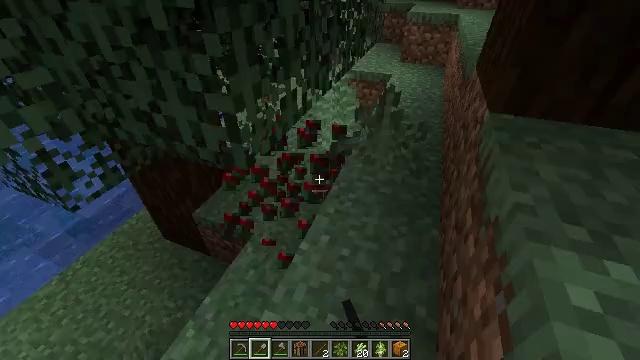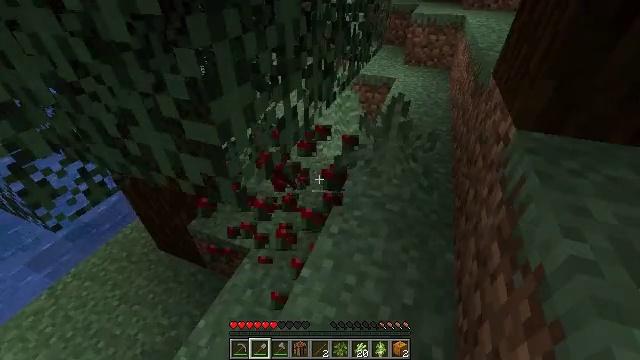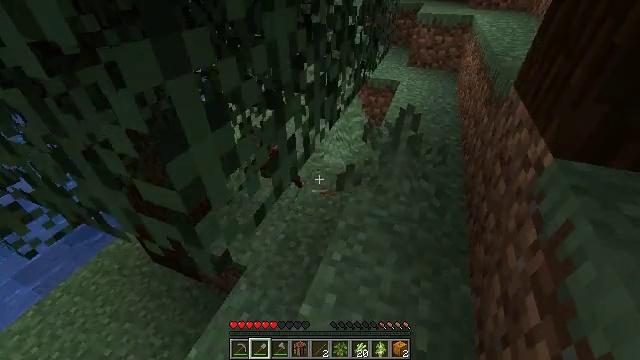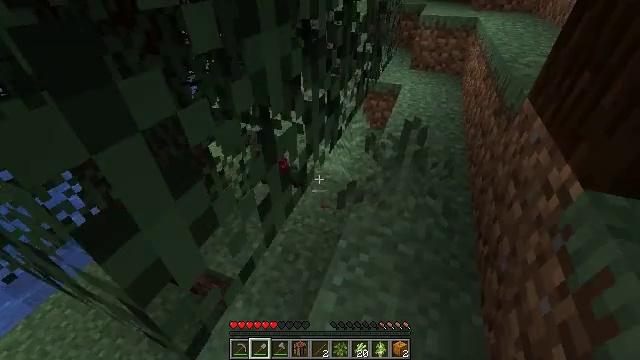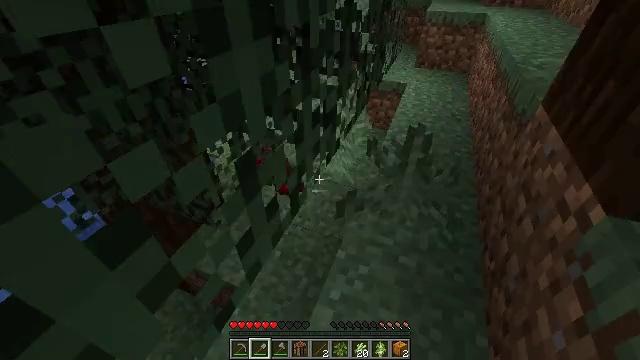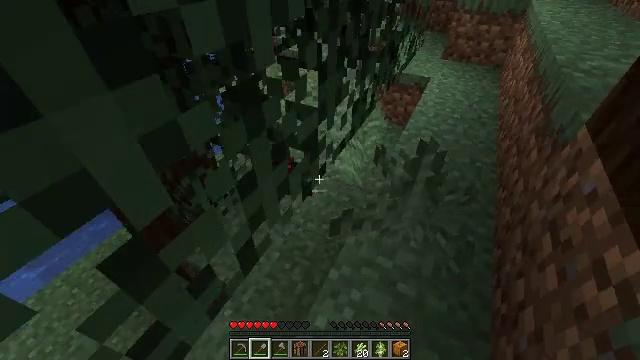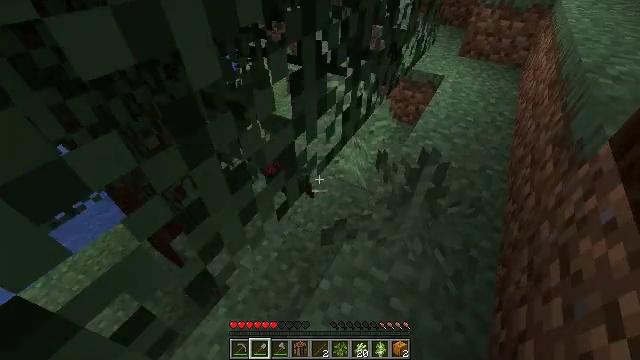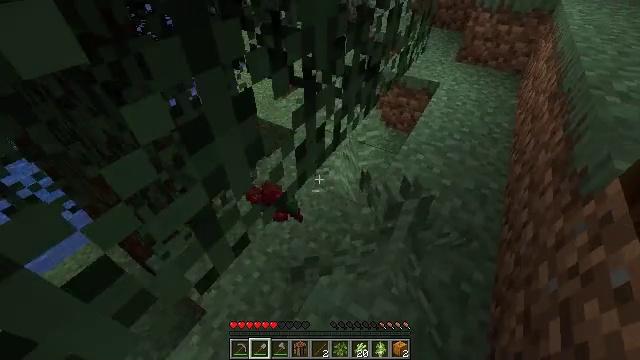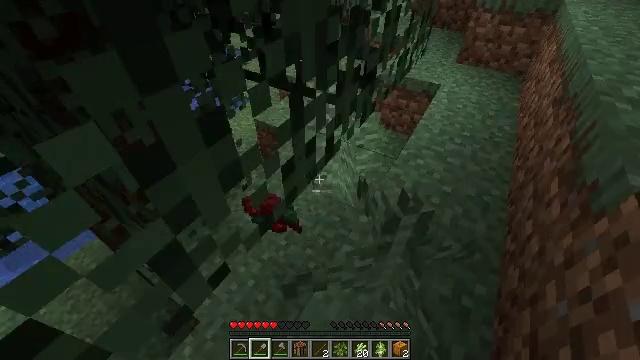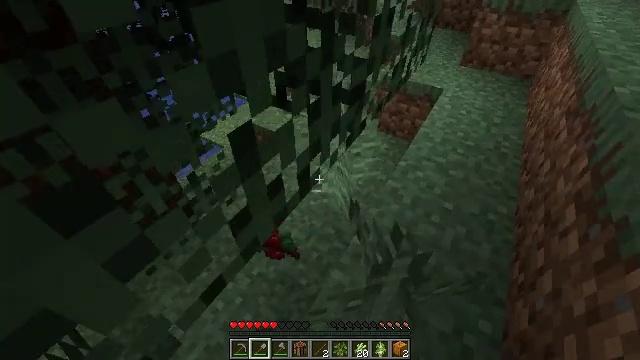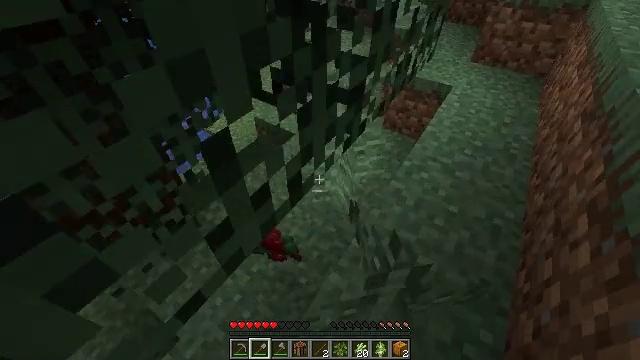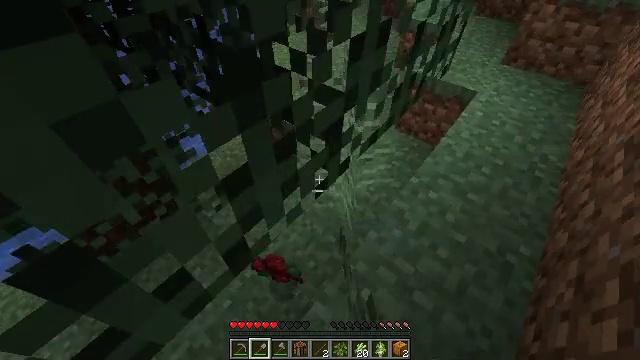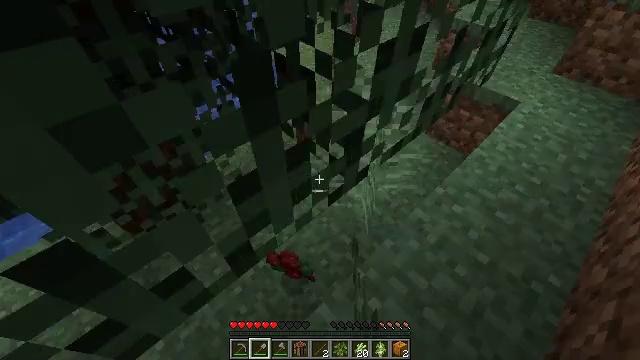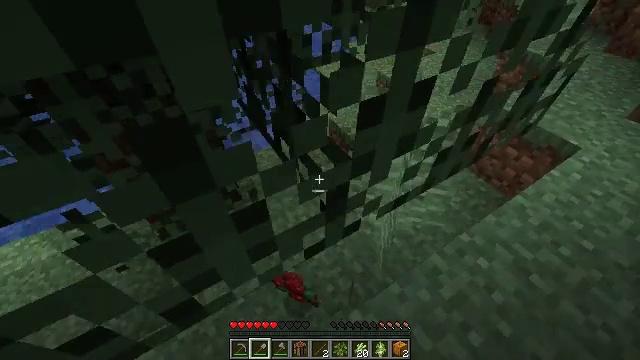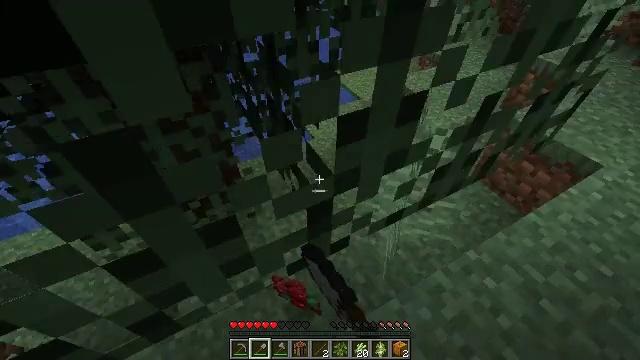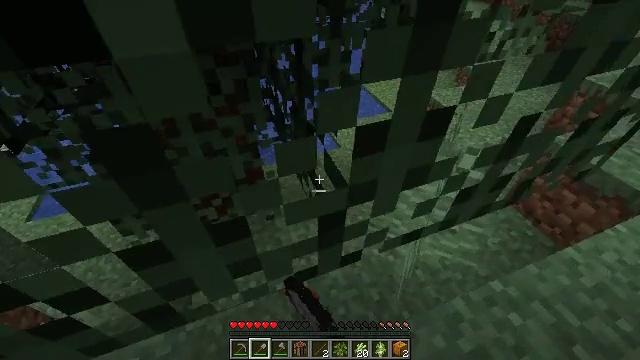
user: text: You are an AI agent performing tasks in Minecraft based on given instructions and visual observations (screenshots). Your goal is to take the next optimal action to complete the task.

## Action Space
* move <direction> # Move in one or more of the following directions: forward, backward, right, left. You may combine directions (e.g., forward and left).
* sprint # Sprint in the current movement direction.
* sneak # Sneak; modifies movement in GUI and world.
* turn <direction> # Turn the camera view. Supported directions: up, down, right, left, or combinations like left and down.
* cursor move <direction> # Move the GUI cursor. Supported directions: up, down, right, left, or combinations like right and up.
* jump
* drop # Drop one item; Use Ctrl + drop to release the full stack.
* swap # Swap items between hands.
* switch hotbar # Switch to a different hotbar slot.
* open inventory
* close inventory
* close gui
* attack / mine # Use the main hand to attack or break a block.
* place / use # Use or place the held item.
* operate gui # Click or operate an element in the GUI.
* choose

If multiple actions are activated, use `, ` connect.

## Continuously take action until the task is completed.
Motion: motion action
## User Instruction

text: Punch the spruce leaves to get saplings.
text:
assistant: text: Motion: move forward
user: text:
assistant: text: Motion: move forward
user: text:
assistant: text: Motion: move forward
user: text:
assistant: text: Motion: move forward and move right
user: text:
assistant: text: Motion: move forward and move right, turn left and down
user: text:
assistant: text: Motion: move forward and move right, turn left and down
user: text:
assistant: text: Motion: move forward
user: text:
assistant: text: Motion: move forward
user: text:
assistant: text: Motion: move forward
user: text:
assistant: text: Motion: move forward, turn left and down
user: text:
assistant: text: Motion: move forward, turn left and down
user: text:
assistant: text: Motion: move forward, turn left and down
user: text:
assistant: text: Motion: turn left and up, attack / mine
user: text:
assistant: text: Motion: turn left, attack / mine
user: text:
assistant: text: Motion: turn left and up, attack / mine
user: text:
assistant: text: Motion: turn left and up, attack / mine
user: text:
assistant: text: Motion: turn left, attack / mine
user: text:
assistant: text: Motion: turn left, attack / mine
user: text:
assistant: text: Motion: attack / mine
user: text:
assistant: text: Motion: attack / mine
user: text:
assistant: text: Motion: attack / mine
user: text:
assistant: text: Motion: attack / mine
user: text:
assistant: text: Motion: attack / mine